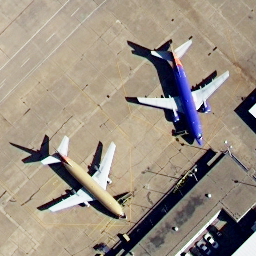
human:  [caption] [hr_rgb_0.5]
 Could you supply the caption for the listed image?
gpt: A purple airplane and a beige airplane are stopped at the airport .

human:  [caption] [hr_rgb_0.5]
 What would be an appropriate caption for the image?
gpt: Two airplanes are stopped at the airport .

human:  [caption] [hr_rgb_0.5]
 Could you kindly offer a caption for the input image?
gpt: Two airplanes with different colour are stopped at the airport .

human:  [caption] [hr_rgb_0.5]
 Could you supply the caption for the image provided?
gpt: There is two airplanes in the airport .

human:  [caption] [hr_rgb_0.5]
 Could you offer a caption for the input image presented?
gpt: Two airplanes with different colour are stopped at the airport .